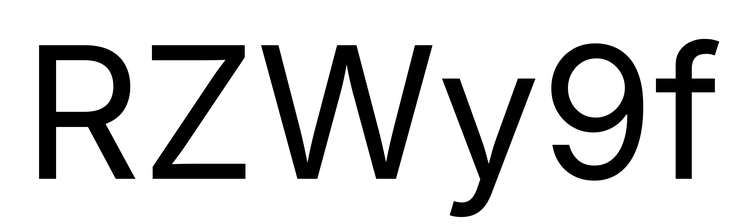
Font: Inter_Regular